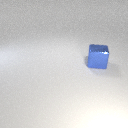
large blue metal cube